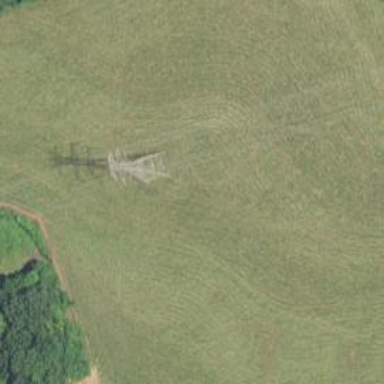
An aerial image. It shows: Lattice structure tower used for power distribution.